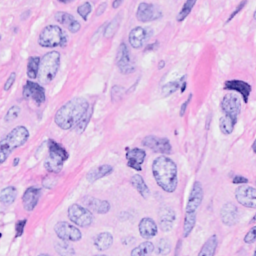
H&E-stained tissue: Breast